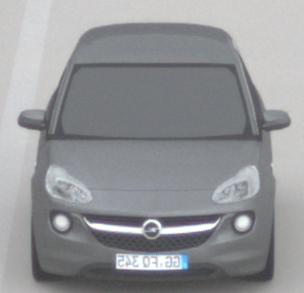
Make: Opel
Model: ADAM 1.2
Detailed model: ADAM
Model produced from: 2013/01
Model produced until: 2014/11
Doors: 3
Color: gray
Road condition: dry road
Daytime: midday
Contrast: low contrast